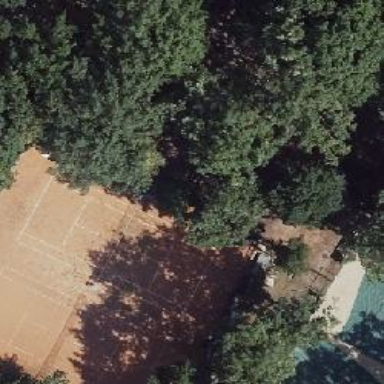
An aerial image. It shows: Tennis court with sandy surface located in pitch designated for leisure land.